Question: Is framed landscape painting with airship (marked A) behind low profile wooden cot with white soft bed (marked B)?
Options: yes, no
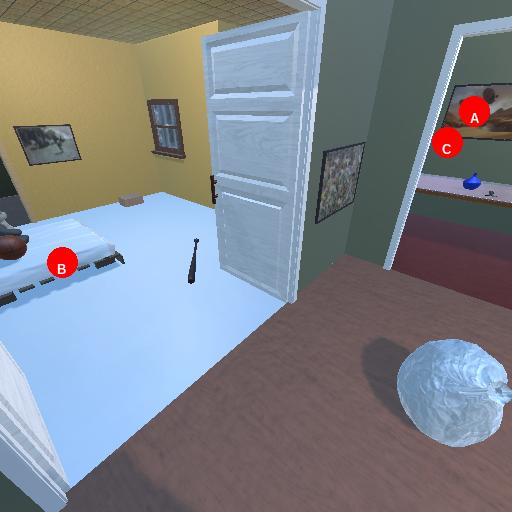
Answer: yes